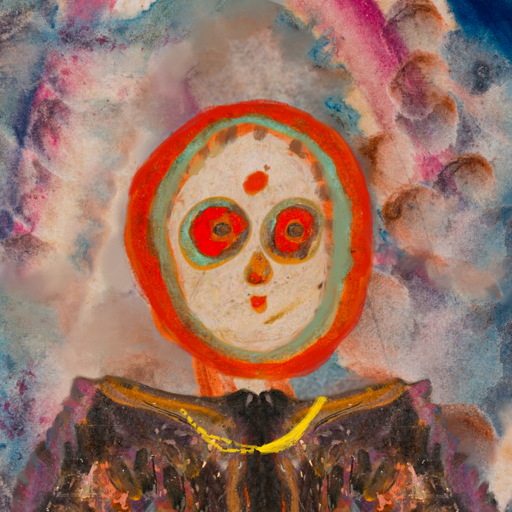
Background: Rupkatha, Head And Neck Front: Rupkatha, Face Front: Sisters, Bust: Gypsy_Queen, Hair Front: Sisters, Head Accessory: Blank, Second Necklace: Blank, Necklace: Irani_1, Baby: Blank